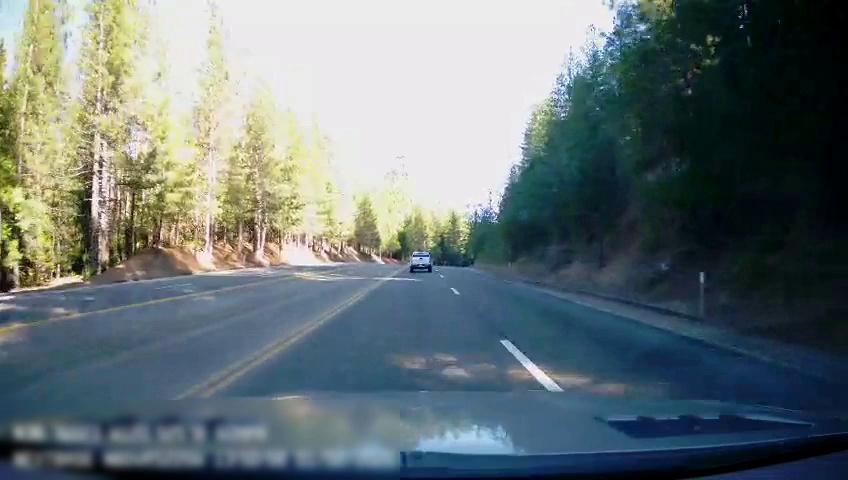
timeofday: Day
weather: Sunny
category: Drivable Space
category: Vehicles | Truck
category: Lanes | Current Lane
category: Lanes | Alternate Lane
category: Lanes | Current Lane
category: Lanes | Alternate Lane
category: Lanes | Opposite Lane
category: Lanes | Opposite Lane
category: Lanes | Opposite Lane